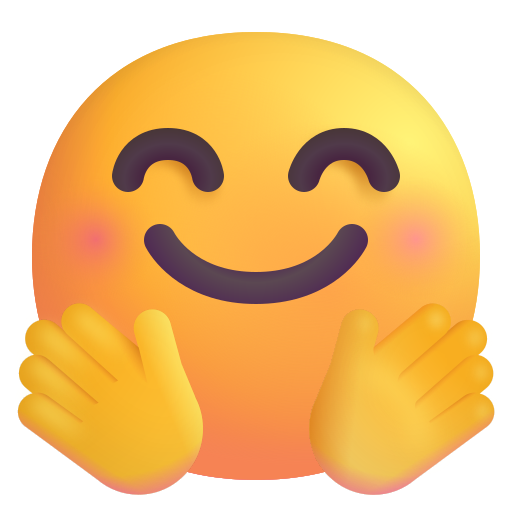
hugging face color